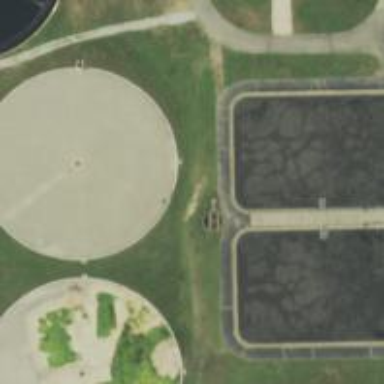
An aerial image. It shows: Wastewater basin.